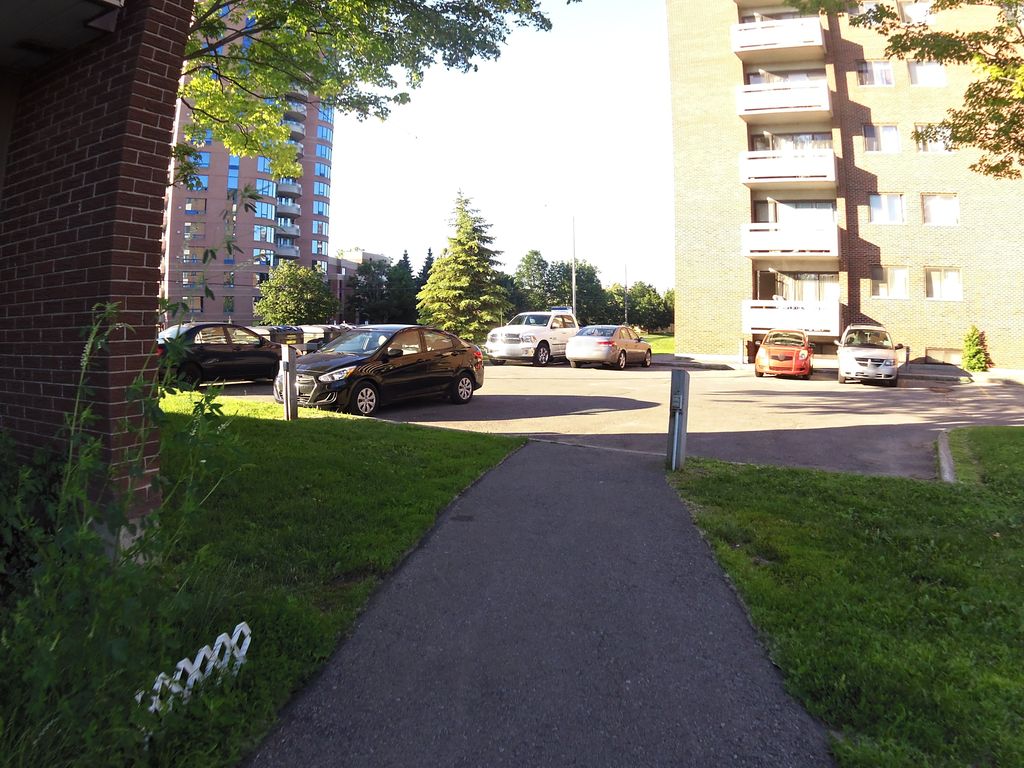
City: ottawa-gatineau